Question: So here is a picture reference for this question:

What I would like to do is, using flexbox layout 3 columns (left side bar, center content, *optional right side bar). Basically, you have the 3 columns but only show the left side bar and content columns normally. Then, when the user clicks the menu button, have the right side bar content come into view (as shown by the red part in the drawing).
I figured the parent container to start would look something like:
'''
body {
display: flex;
flex-flow: row nowrap;
justify-content: center;
align-items: stretch;
}
'''
What else would be needed (especially for the right side push in sidebar) to get this working with flexbox?
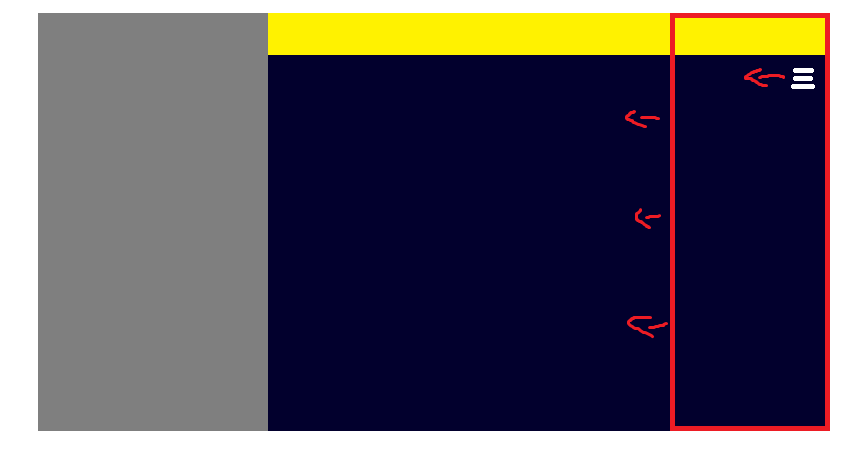
Answer: You are so close.
In order to make the content column grow when the right sidebar is hidden, you need a positive 'flex-grow' on it.
And in order to make the 'body' cover all the screen, remove its 'margin' and use 'height: 100%' on both 'html' and 'body'.
Here is a working example:
'''
document.querySelector('button').addEventListener('click', function() {
document.getElementById('right').classList.toggle('hidden');
});
'''
'''
html, body {
margin: 0;
height: 100%;
}
body {
display: flex;
flex-flow: row nowrap;
}
.sidebar {
width: 25%;
background: #777;
}
#content {
flex-grow: 1;
background: #000;
}
.hidden {
display: none;
}
'''
'''
<div id="left" class="sidebar"></div>
<div id="content">
<button type="button">Toggle sidebar</button>
</div>
<div id="right" class="sidebar hidden"></div>
'''